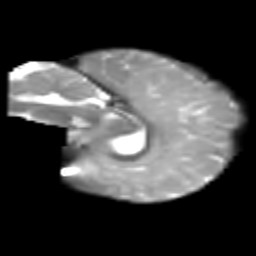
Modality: T2w
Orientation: sagittal
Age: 7
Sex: female
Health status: healthy